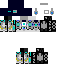
A male skeleton skin with dark skin, wearing brown helmet dressed in a blue armor chest and black pants, featuring a closed mouth.